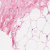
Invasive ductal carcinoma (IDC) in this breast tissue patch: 0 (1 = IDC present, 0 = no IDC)